Interaction volume radius: 5 \u00c5
Interaction volume height: 25 \u00c5
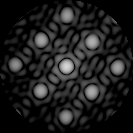
Disorder parameter: 0.09143